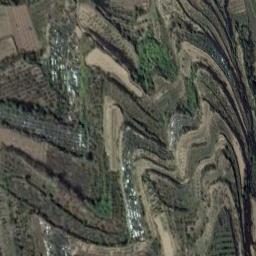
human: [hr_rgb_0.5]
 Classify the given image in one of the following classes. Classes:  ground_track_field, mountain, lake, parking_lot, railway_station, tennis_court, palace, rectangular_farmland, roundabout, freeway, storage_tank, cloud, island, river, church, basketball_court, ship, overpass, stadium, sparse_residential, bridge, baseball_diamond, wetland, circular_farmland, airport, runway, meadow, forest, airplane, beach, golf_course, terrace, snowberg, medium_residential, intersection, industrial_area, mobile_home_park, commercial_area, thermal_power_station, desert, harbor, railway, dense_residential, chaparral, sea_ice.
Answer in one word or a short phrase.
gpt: terrace